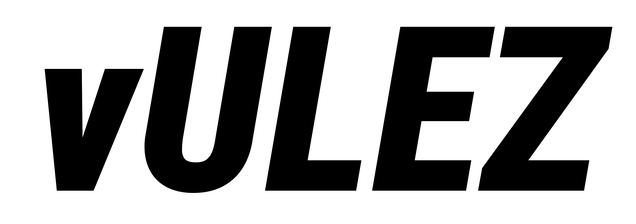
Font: Roboto-Italic_Condensed_Black_Italic